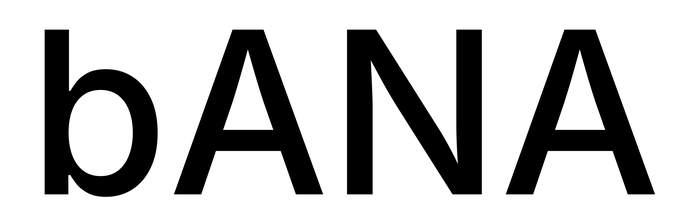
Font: Inter_Medium